Interaction volume radius: 5 \u00c5
Interaction volume height: 45 \u00c5
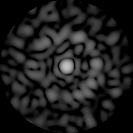
Disorder parameter: 0.8365